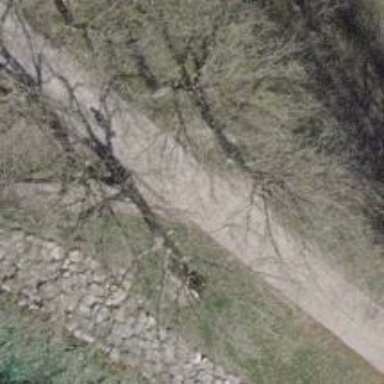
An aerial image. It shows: Brown bench.